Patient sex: M
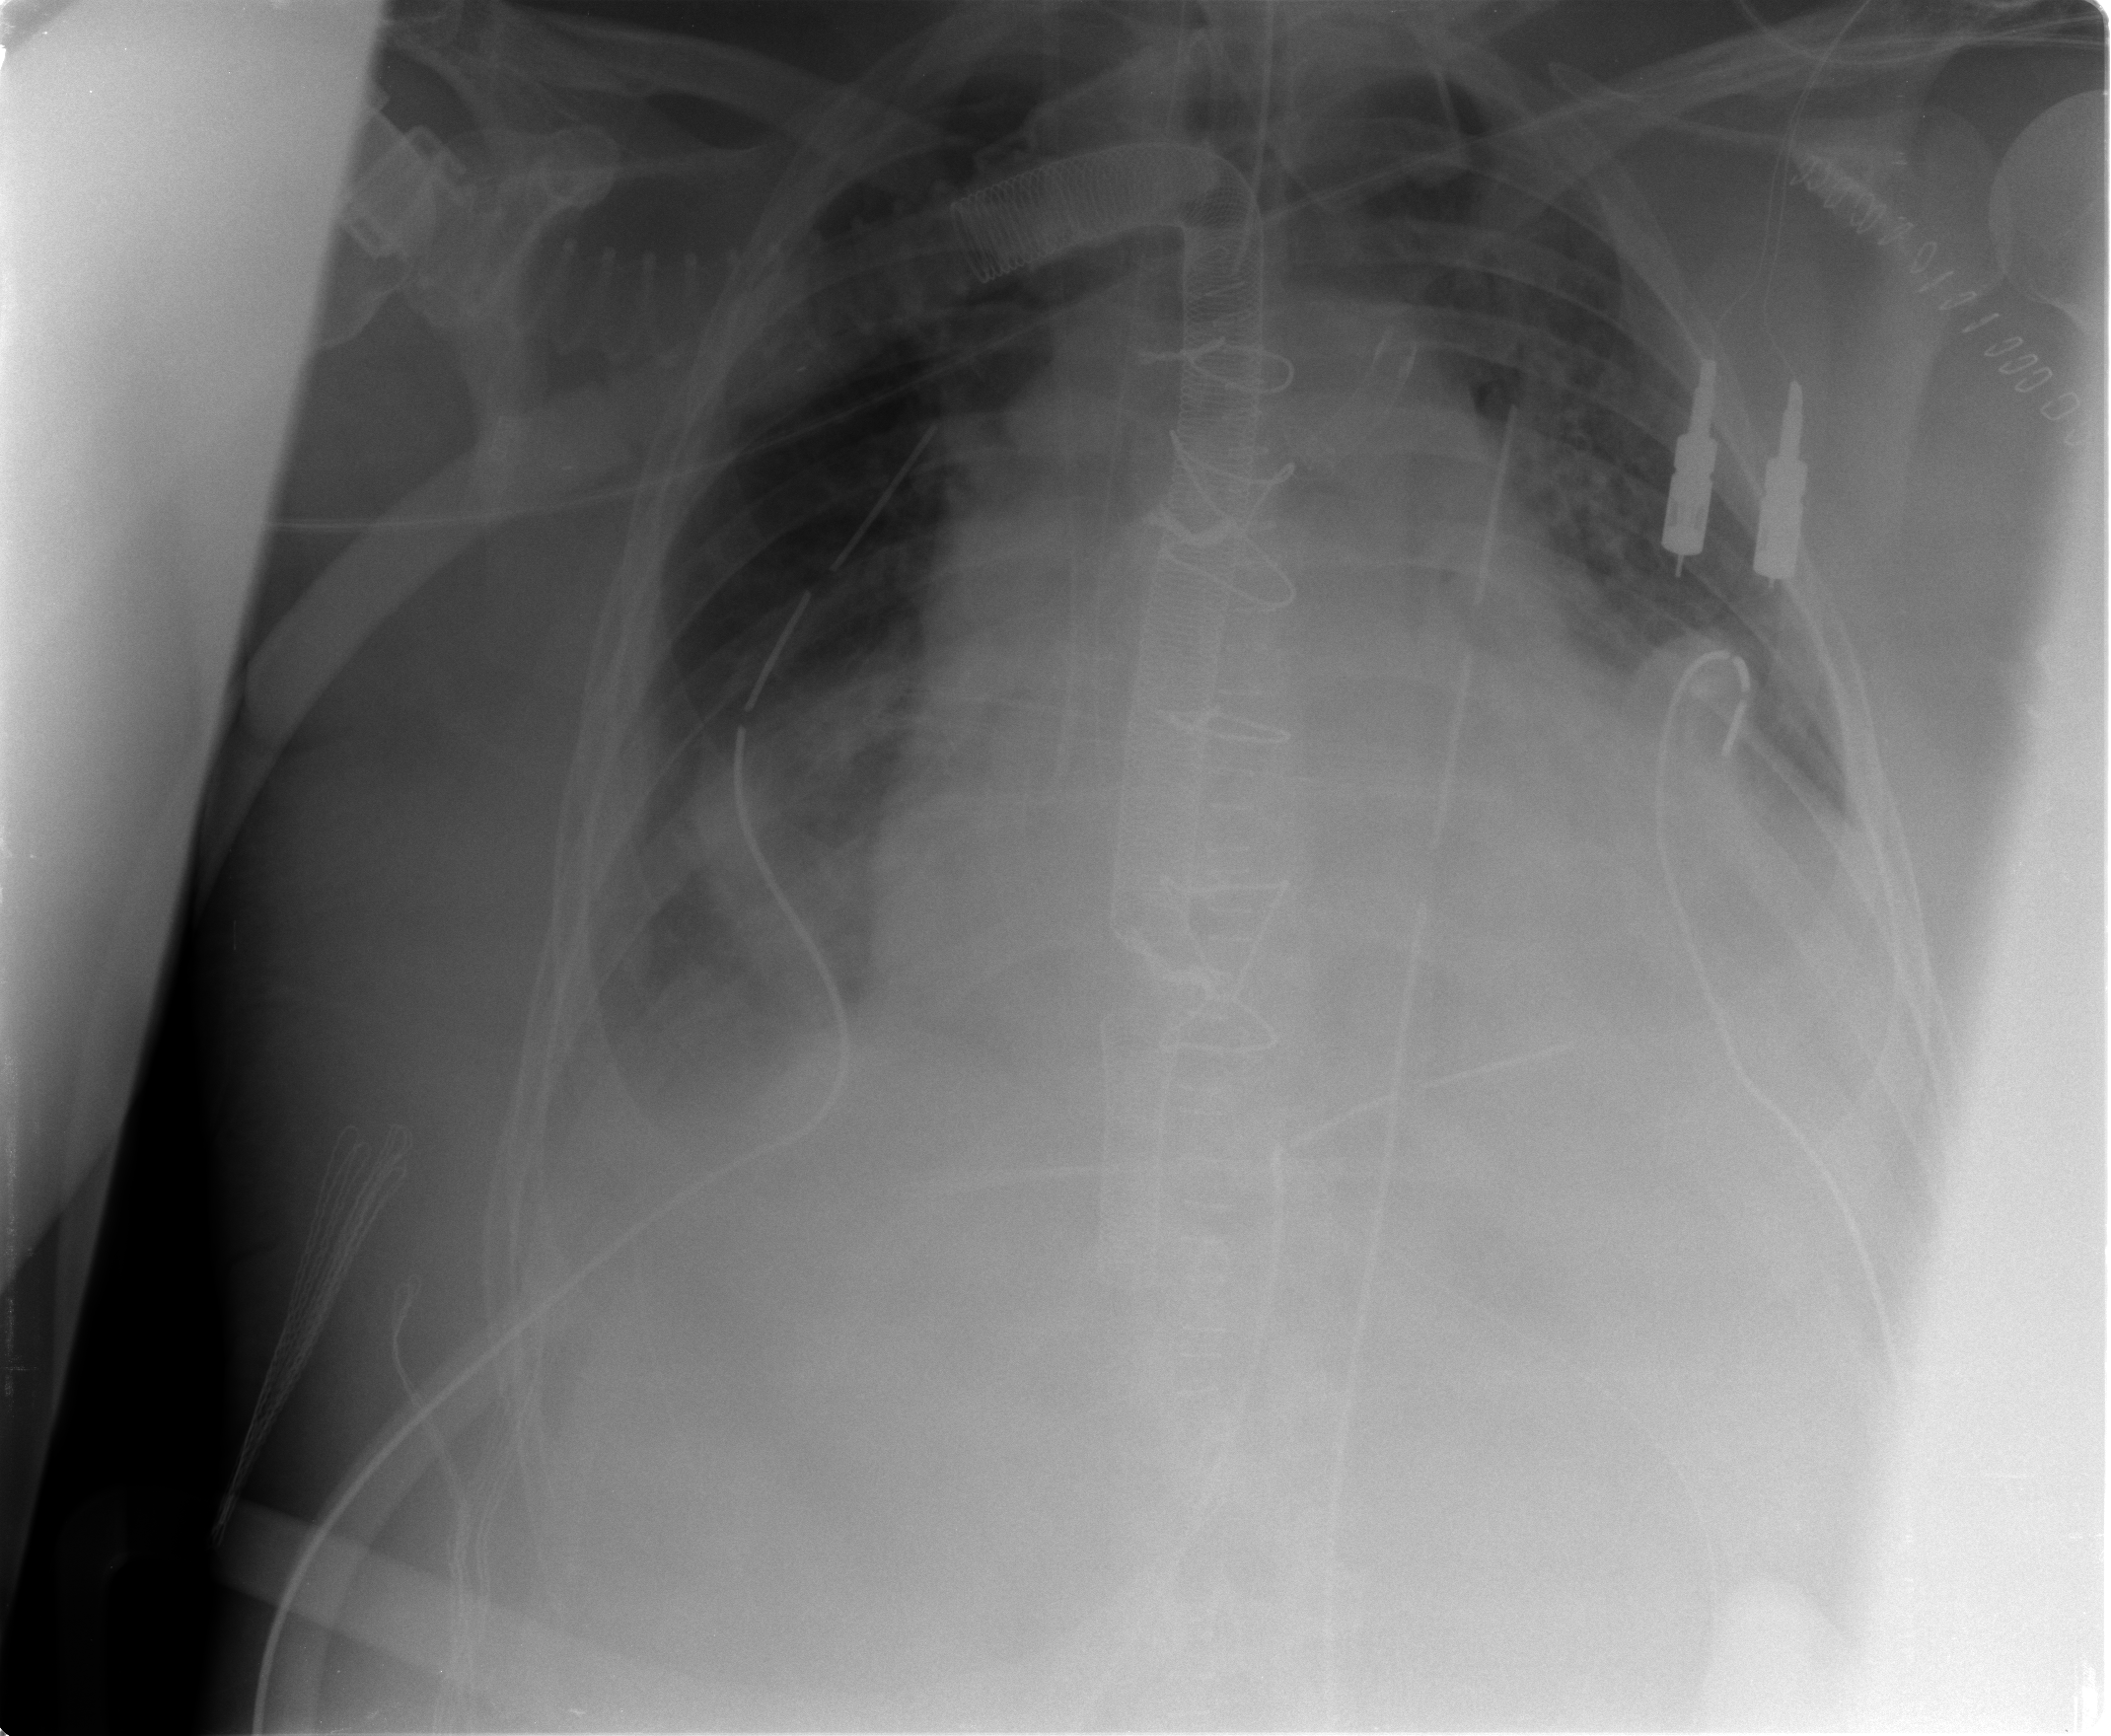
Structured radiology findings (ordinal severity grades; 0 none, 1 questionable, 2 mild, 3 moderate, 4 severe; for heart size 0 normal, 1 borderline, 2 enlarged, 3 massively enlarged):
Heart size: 3
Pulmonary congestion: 2
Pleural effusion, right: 2
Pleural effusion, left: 2
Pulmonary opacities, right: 2
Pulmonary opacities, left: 0
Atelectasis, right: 2
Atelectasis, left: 2